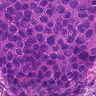
Metastatic tissue present: yes